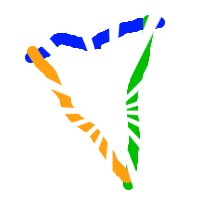
Shape: triangle